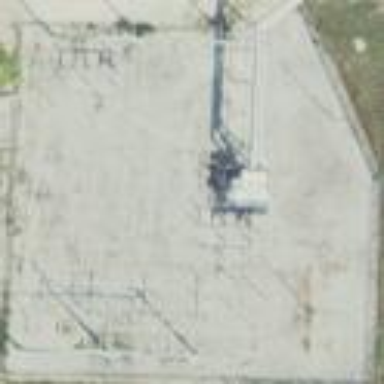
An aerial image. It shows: Power substation primarily used for electricity generation.